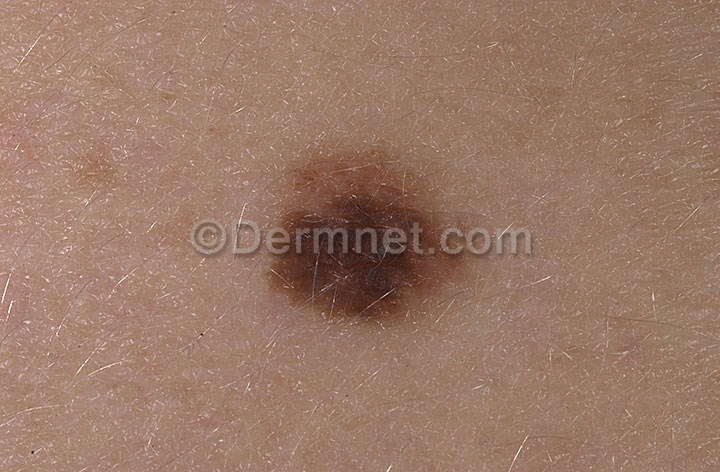
Disease: Melanoma Skin Cancer Nevi and Moles